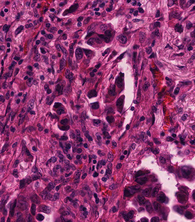
Tumor epithelial tissue: yes
Tumor-associated stroma tissue: yes
Normal tissue: no